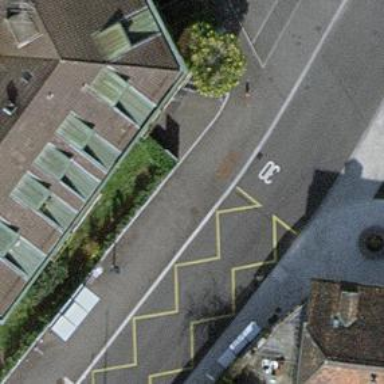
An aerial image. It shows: Asphalt sidewalk leading to public transport platform.